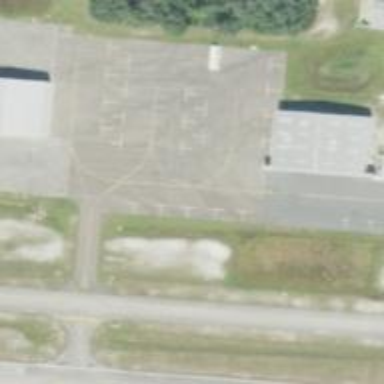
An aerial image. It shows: View of taxiway at the airport.